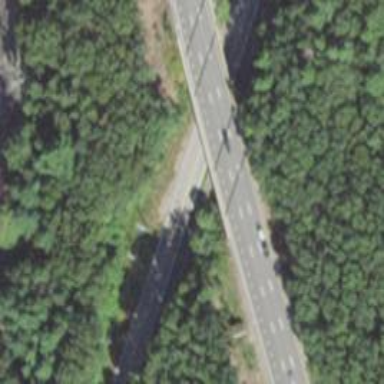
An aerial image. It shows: Motorway bridge.